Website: apple
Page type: account-selection
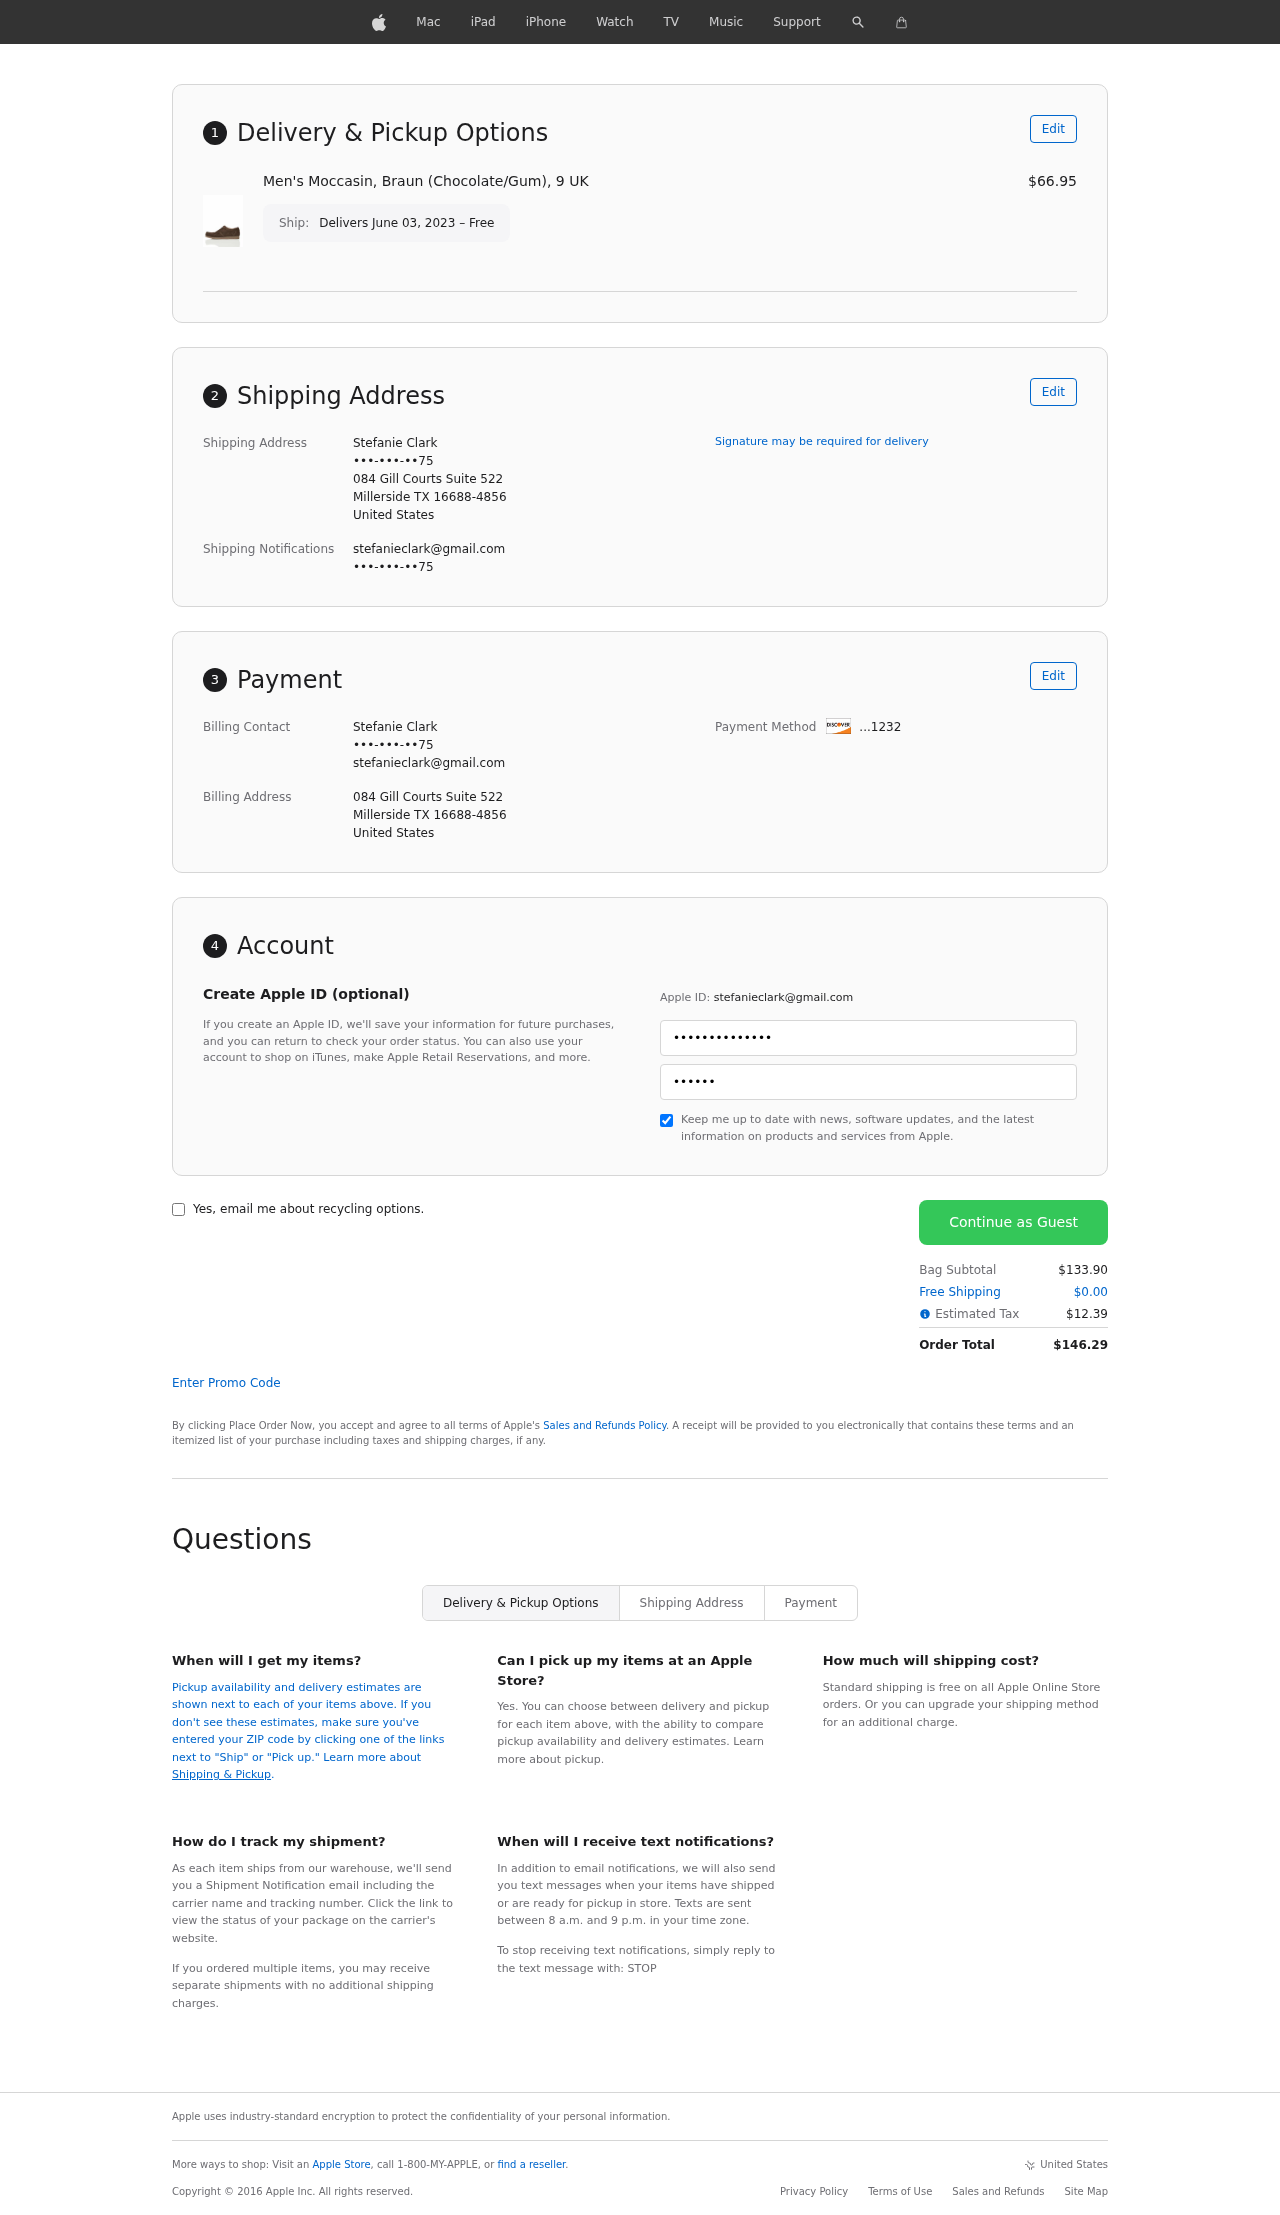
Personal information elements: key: PII_CARD_LAST4
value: ...1232
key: PII_CITY
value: Millerside
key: PII_COUNTRY
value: United States
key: PII_EMAIL
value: stefanieclark@gmail.com
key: PII_FULLNAME
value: Stefanie Clark
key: PII_PHONE
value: •••-•••-••75
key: PII_POSTCODE_FULL
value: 16688-4856
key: PII_POSTCODE_FULL
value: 16688
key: PII_STATE_ABBR
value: TX
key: PII_STREET
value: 084 Gill Courts Suite 522
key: PII_PHONE2
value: •••-•••-••75
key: PII_FIRSTNAME
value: Stefanie
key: PII_LASTNAME
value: Clark
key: PII_FULLNAME2
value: Stefanie Clark
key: PII_FULLNAME3
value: Stefanie Clark
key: PII_FIRSTNAME2
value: Stefanie
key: PII_FIRSTNAME3
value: Stefanie
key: PII_LASTNAME2
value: Clark
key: PII_LASTNAME3
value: Clark
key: PII_FIRSTNAME_DERIVED
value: Stefanie
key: PII_LASTNAME_DERIVED
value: Clark
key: PII_FULLNAME_DERIVED
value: Stefanie Clark
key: PII_NAME_FULL_DERIVED
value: Stefanie Clark
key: PII_PHONE3
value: •••-•••-••75
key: PII_EMAIL2
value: stefanieclark@gmail.com
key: PII_EMAIL3
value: stefanieclark@gmail.com
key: PII_STREET2
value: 084 Gill Courts Suite 522
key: PII_POSTCODE
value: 16688
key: PII_POSTCODE_EXT
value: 4856
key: PII_POSTCODE_NUMERIC
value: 16688
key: PII_POSTCODE_EXT_NUMERIC
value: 4856
Product elements: key: PRODUCT1_NAME
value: Men's Moccasin, Braun (Chocolate/Gum), 9 UK
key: PRODUCT1_PRICE
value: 66.95
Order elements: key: ORDER_DELIVERY_DATE
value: Delivers June 03, 2023 – Free
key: ORDER_SUBTOTAL
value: $133.90
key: ORDER_SHIPPING_COST
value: $0.00
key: ORDER_TAX
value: $12.39
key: ORDER_TOTAL
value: $146.29